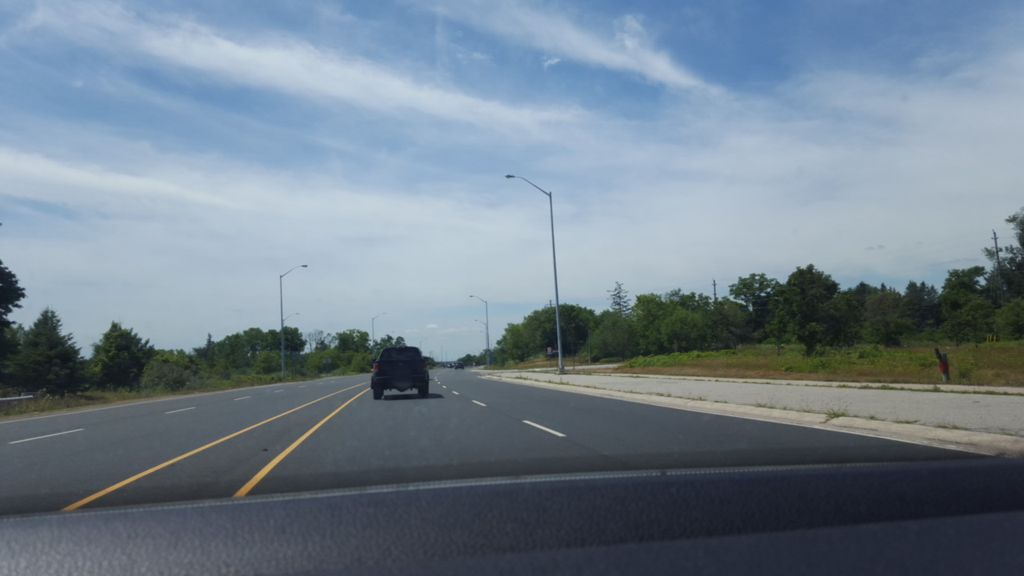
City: hamilton